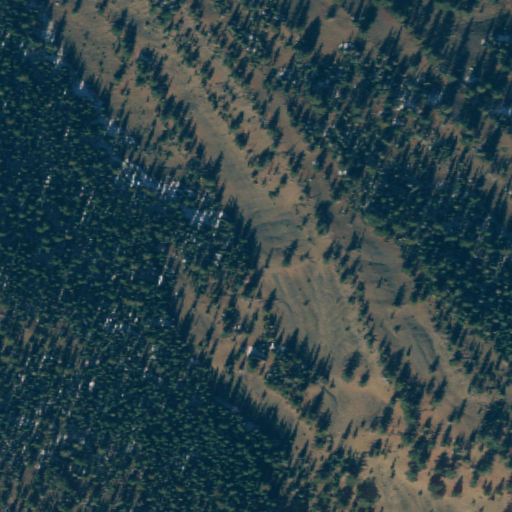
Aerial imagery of mountain in Washington named Sandy Butte containing grassland, shrub, and evergreen forest